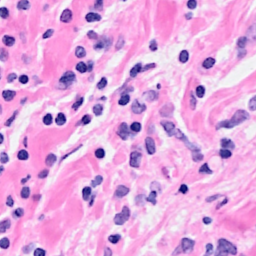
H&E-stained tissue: Breast